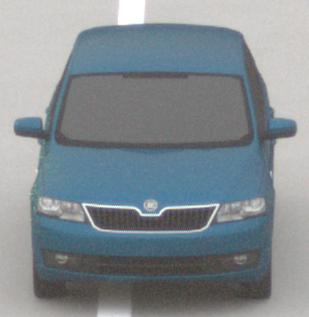
Make: Skoda
Model: Rapid Spaceback 1.2 TSI
Detailed model: Rapid Spaceback
Model produced from: 2013/10
Model produced until: 2015/04
Doors: 5
Color: blue
Road condition: dry road
Daytime: sunrise or sunset
Contrast: low contrast